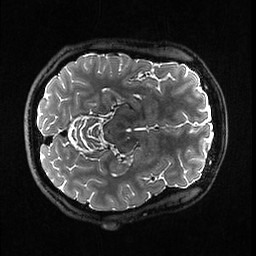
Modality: T2w
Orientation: axial
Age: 35
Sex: male
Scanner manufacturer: ge
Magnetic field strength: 3 T
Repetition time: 3.202 s
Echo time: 0.06596 s